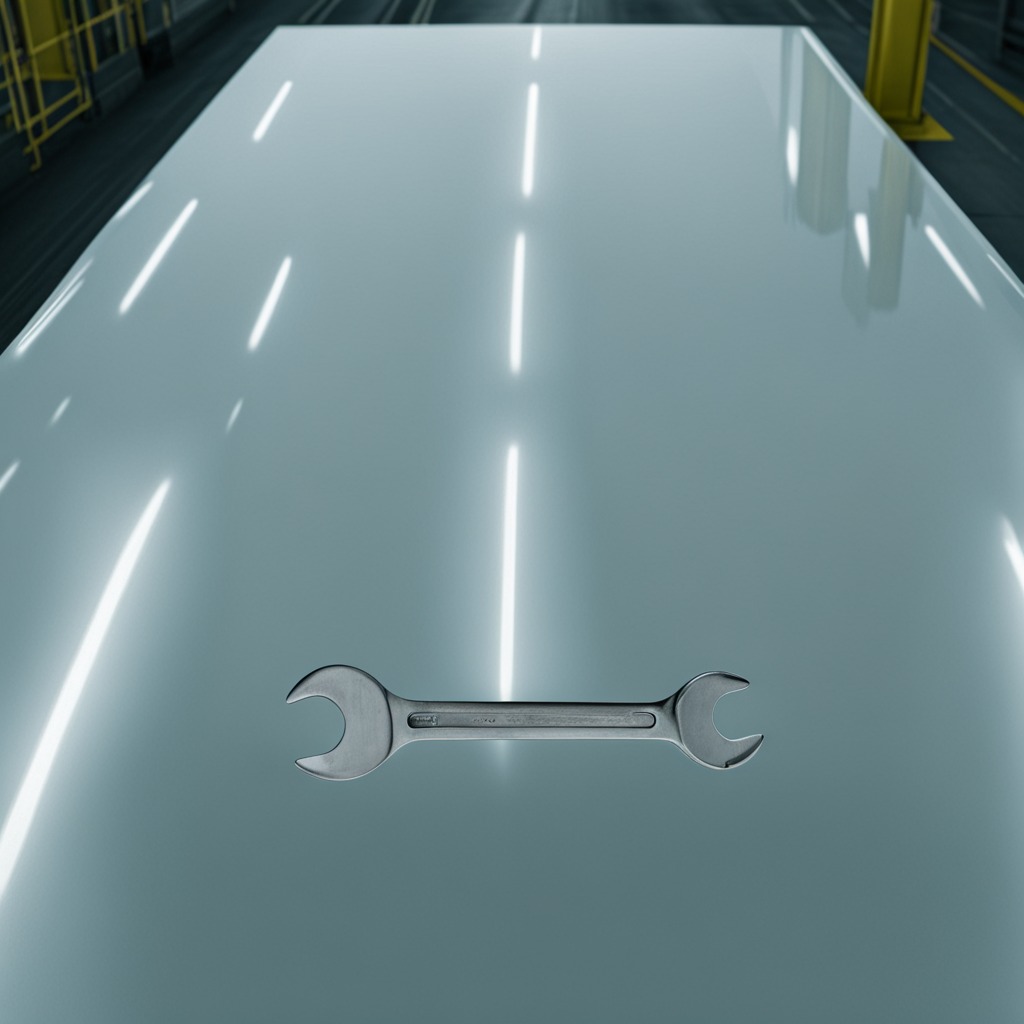
A wrench is lying on a table in a ship maintenance bay.